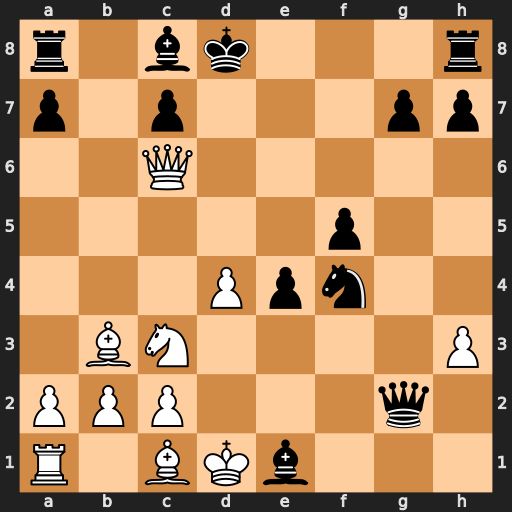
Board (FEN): r1bk3r/p1p3pp/2Q5/5p2/3Ppn2/1BN4P/PPP3q1/R1BKb3
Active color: w
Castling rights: -
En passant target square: -
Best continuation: Bxf4 Qf3+ Ne2 Qxf4 Nxf4